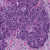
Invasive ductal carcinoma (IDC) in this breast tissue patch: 1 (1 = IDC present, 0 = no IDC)